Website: home-depot
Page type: delivery-shipping
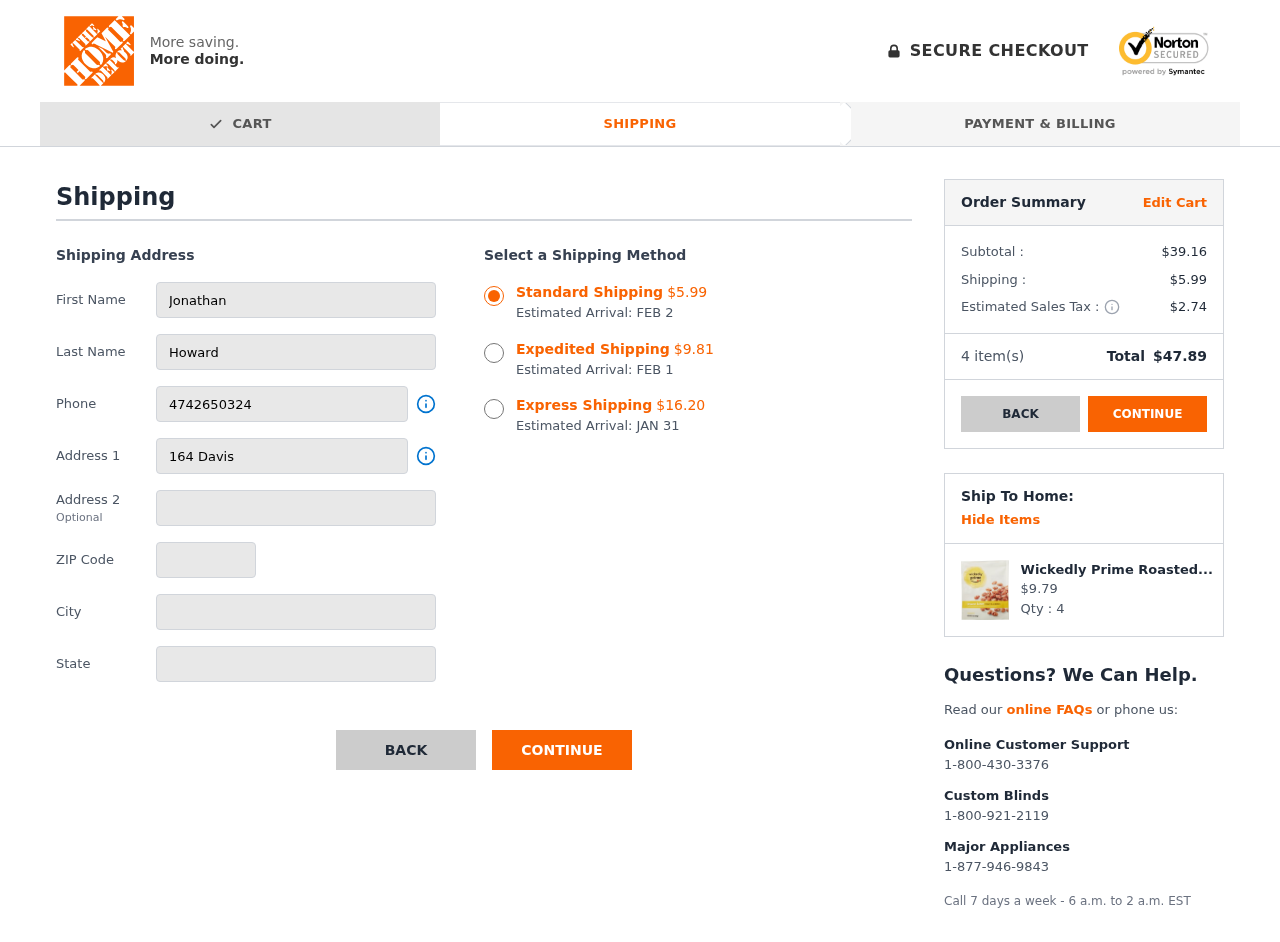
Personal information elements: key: PII_CITY
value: West Connie
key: PII_FIRSTNAME
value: Jonathan
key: PII_LASTNAME
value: Howard
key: PII_PHONE
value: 4742650324
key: PII_POSTCODE
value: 73384
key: PII_STATE
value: New Hampshire
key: PII_STREET
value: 164 Davis Centers Suite 125
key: PII_STREET2
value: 130 Marcus Trace
Product elements: key: PRODUCT1_NAME
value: Wickedly Prime Roasted Almonds, Sesame Honey, 12 Ounce
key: PRODUCT1_PRICE
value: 9.79
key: PRODUCT1_QUANTITY
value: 4
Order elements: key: ORDER_SHIPPING_COST_STANDARD
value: $5.99
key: ORDER_DELIVERY_DATE
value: FEB 2
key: ORDER_SHIPPING_COST_EXPEDITED
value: $9.81
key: ORDER_DELIVERY_DATE_EXPEDITED
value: FEB 1
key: ORDER_SHIPPING_COST_EXPRESS
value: $16.20
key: ORDER_DELIVERY_DATE_EXPRESS
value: JAN 31
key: ORDER_SUBTOTAL
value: $39.16
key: ORDER_SHIPPING_COST
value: $5.99
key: ORDER_TAX
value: $2.74
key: ORDER_NUM_ITEMS
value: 4
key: ORDER_TOTAL
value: $47.89